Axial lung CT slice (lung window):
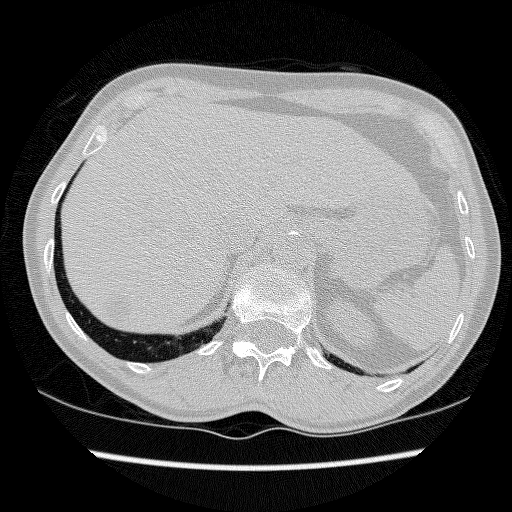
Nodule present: no